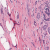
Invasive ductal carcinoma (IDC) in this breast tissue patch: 1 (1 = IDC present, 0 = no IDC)